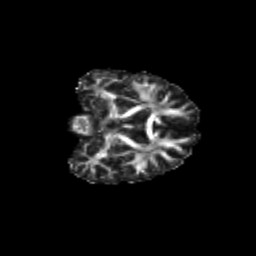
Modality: FA
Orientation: coronal
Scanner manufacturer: siemens
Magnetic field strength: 3 T
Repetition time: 9.2 s
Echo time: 0.084 s